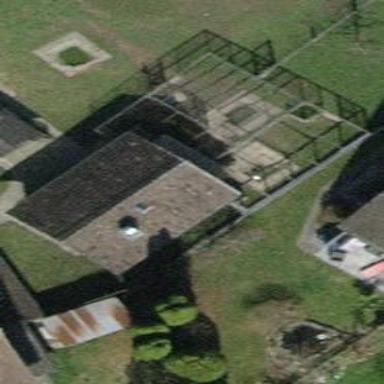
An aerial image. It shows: Shed building.